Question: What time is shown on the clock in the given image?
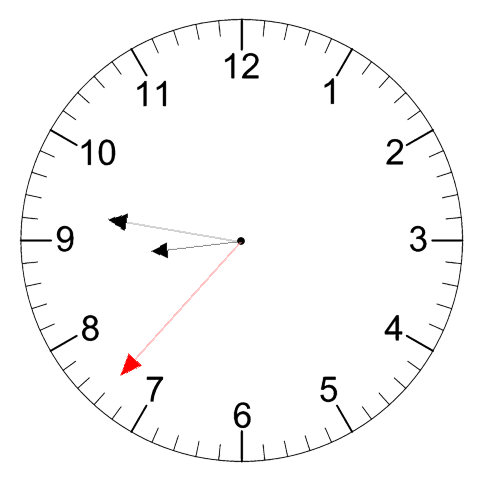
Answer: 08:46:37